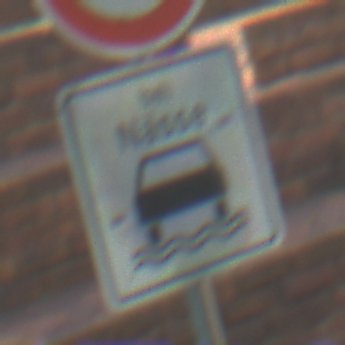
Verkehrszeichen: BeiNaesse
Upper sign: Geschwindigkeit70
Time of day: MorningAfternoon
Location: Outdoor (Urban)
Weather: PartlyCloudy
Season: NotSpecified
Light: Natural